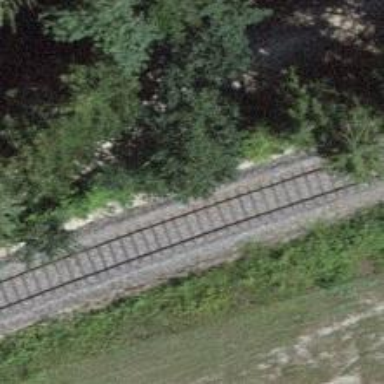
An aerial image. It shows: Railway track.